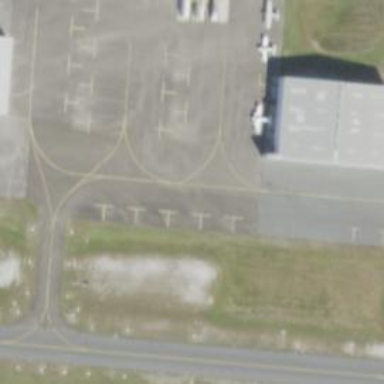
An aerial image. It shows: Image of taxiway at airport.